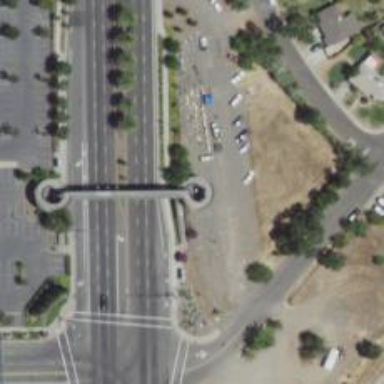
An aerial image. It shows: Footway bridge.